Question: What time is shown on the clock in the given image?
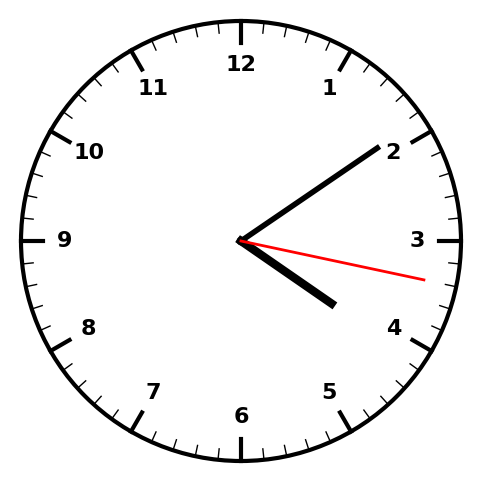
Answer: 04:09:17